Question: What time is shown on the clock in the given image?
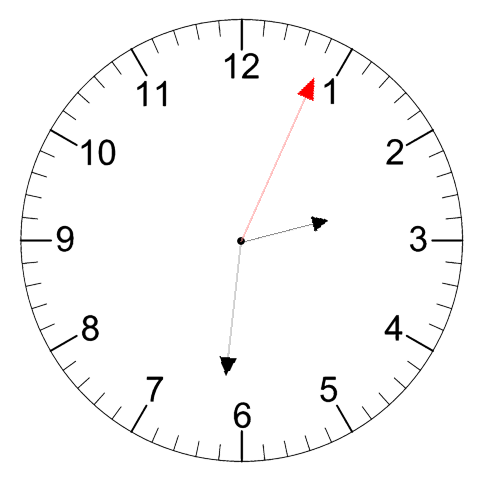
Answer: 02:31:04